Field crop: tomato
Growth stage: 2
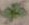
Species: solanum